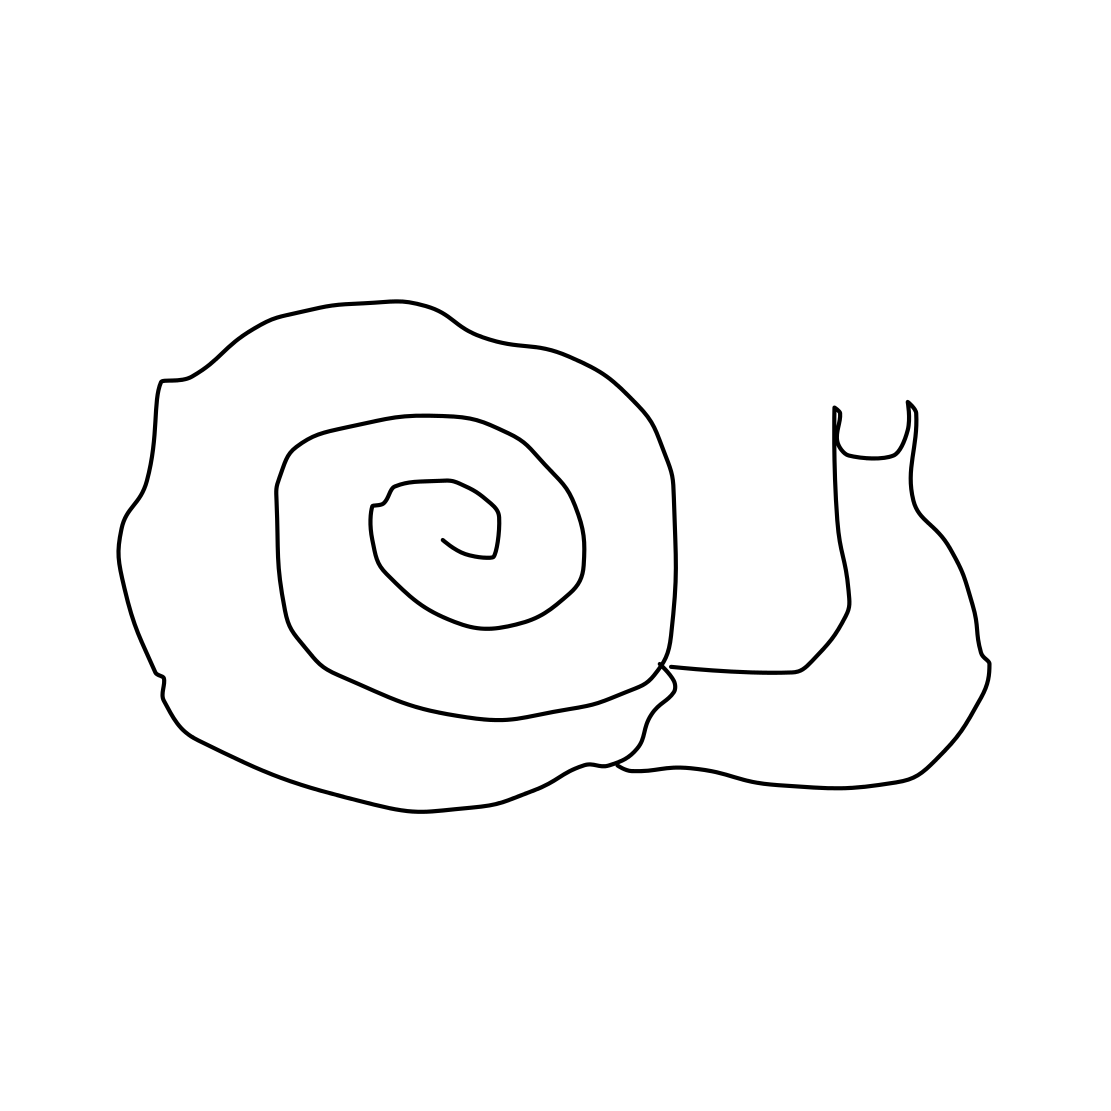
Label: snail